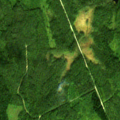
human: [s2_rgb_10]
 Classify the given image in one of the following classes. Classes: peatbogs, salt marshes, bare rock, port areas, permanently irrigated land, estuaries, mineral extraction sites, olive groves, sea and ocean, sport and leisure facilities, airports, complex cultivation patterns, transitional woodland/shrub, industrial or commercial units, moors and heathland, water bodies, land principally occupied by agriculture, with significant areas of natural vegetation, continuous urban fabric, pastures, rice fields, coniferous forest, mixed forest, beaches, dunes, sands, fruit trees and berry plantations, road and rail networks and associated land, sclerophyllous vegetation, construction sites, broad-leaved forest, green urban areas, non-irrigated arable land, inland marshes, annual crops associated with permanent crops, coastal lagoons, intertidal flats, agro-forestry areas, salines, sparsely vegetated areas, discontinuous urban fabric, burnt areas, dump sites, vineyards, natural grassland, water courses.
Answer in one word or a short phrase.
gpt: coniferous forest, mixed forest, transitional woodland/shrub